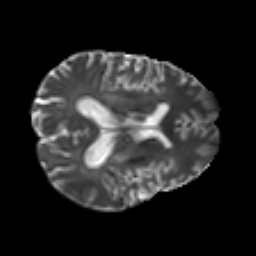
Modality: T2w
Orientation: axial
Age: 46
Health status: ill
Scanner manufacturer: philips
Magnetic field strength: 3 T
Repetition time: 9 s
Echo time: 0.127 s